Question: I have a menu I'm trying to make for my webpage that would run off to the right side of it and I' want it to be vertical, but I'm having troubles getting the text to align while it's up and down. I really haven't made any headway on getting it to display right at all, but here's the rotation CSS etc:
'''
#rightmenu {
border-top: 1px solid #000000;
border-right: 1px solid #000000;
border-bottom: 1px solid #000000;
width:30px;height:578px;
border-bottom-right-radius:10px;
border-top-right-radius:10px;
float:right;
margin-top:-554px;
}
#rightmenu p {
}
#rightmenu ul {
width:30px;
height:20px;
-ms-transform:rotate(90deg);
-moz-transform:rotate(90deg);
-webkit-transform:rotate(90deg);
-o-transform:rotate(90deg);
font: 18px normal, sans-serif;
list-style-type:none;
padding:0;
}
#rightmenu li {
display:inline;
}
'''
Here's what the webpage looks like:
I want the 'Home' to be rotated like it is, but to go down in a list. So it would start at the top of the webpage like it is now, but instead of the text being below it, it would be to it's right. Ask if I need to clarify, I'm having troubles explaining.
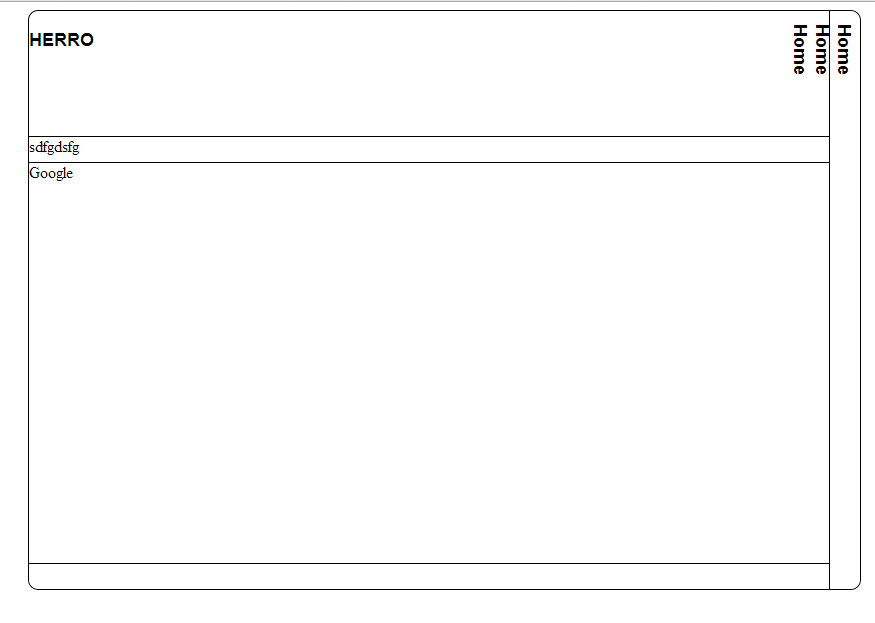
Answer: Your CSS was almost right. I moved the rotation from the 'ul' to 'li' element and changed some margins/paddings.
Here you go:
'''
#rightmenu {
float:right;
}
#rightmenu ul {
list-style-type:none;
border: 1px solid #000;
}
#rightmenu li {
display:block;
padding: 20px 0px;
-ms-transform:rotate(90deg);
-moz-transform:rotate(90deg);
-webkit-transform:rotate(90deg);
-o-transform:rotate(90deg);
}
'''
You can see it working here: <URL>
Fixed JS Fiddle, it wasn't updated with the working solution